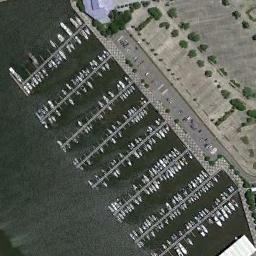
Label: harbor